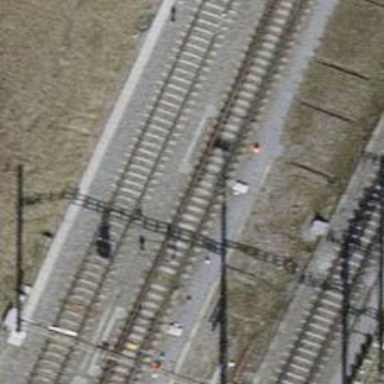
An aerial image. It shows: Single-track electrified railway with contact line.